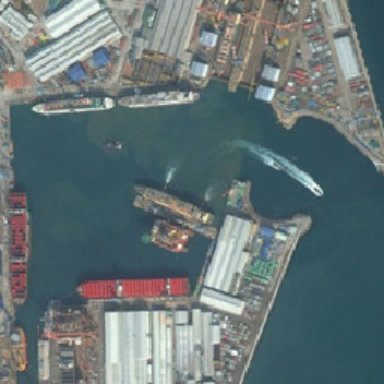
Two red ships were in the harbor and two white ships left .